Interaction volume radius: 10 \u00c5
Interaction volume height: 10 \u00c5
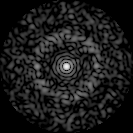
Disorder parameter: 0.8339